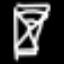
Label: hourglass